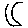
Label: moon